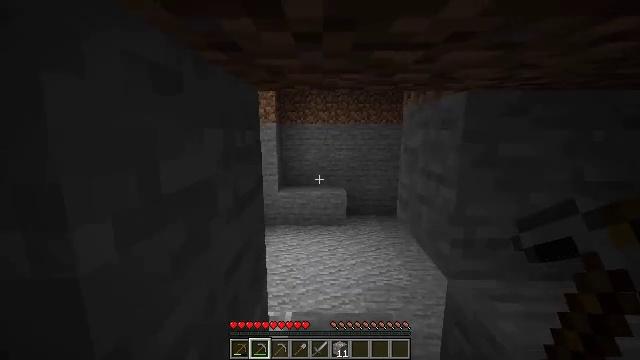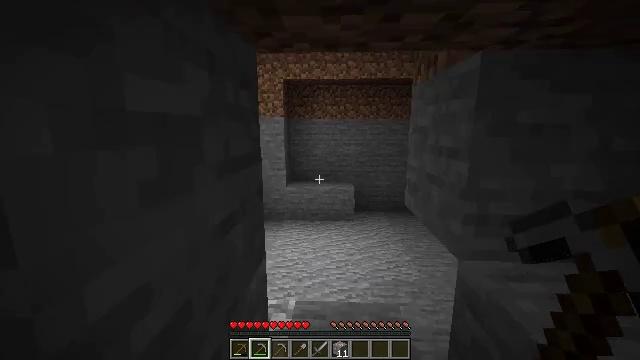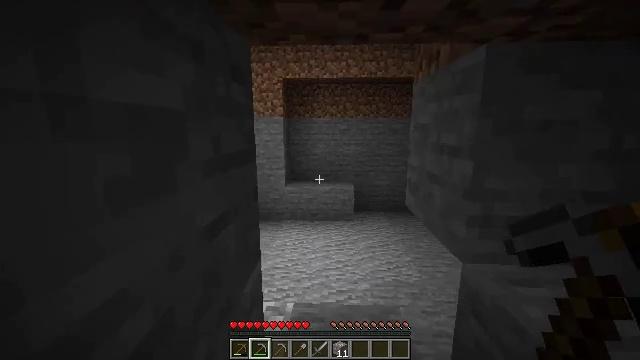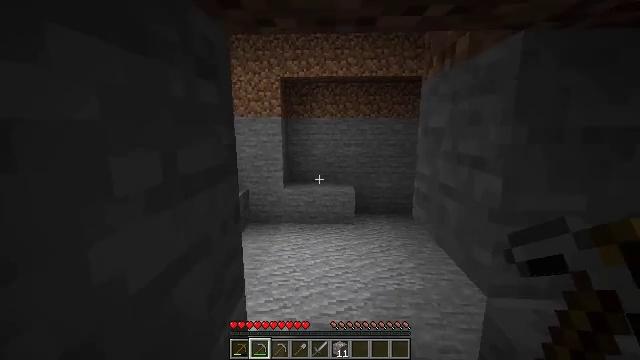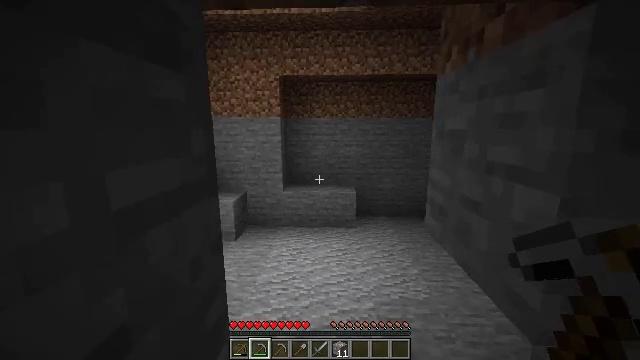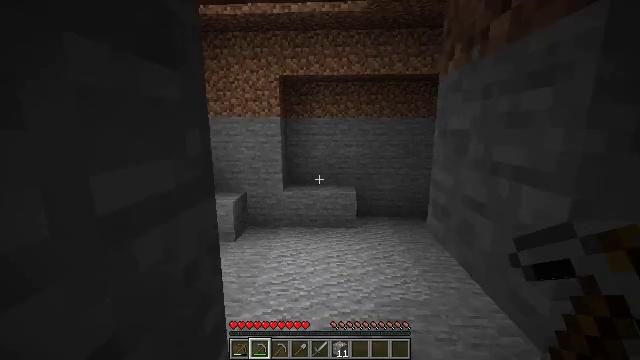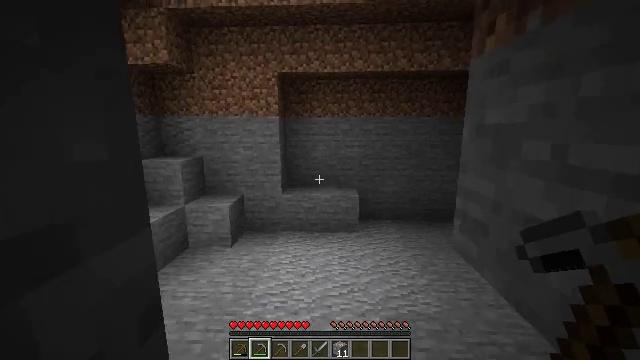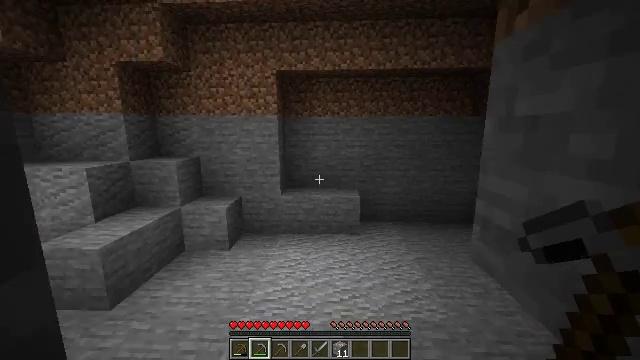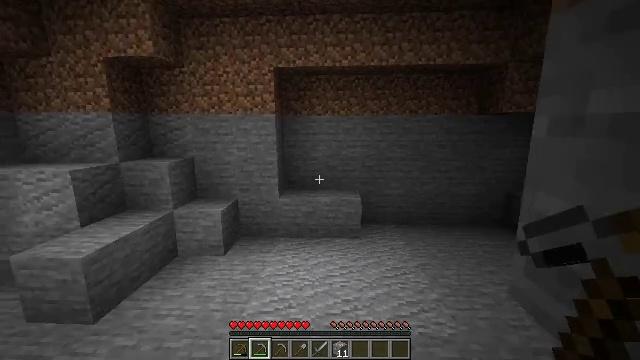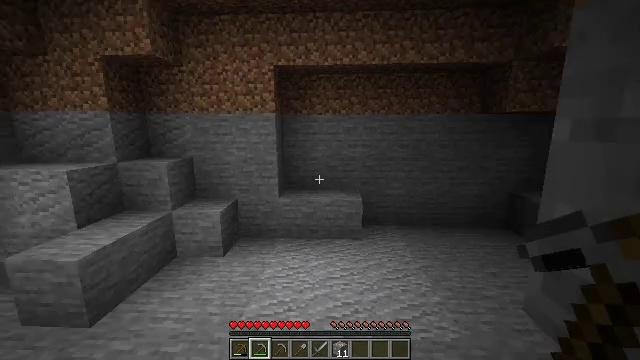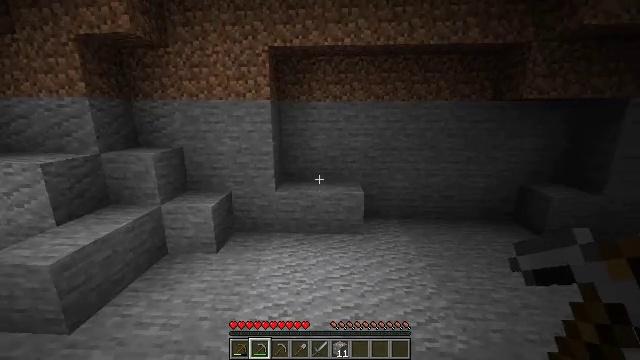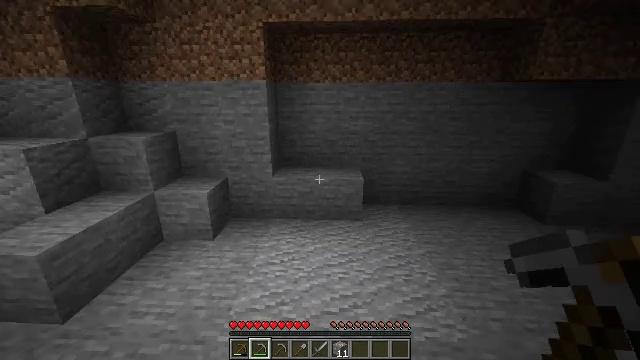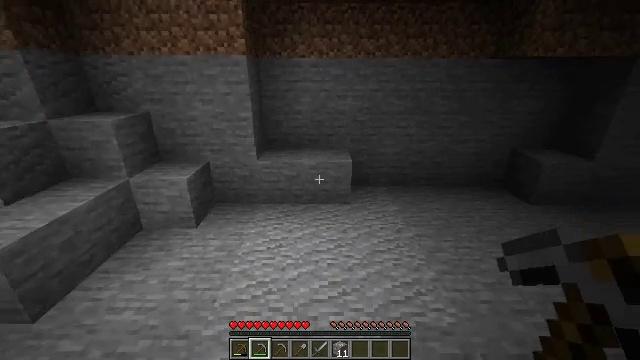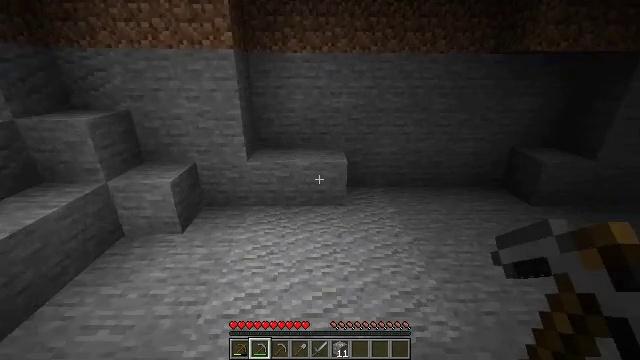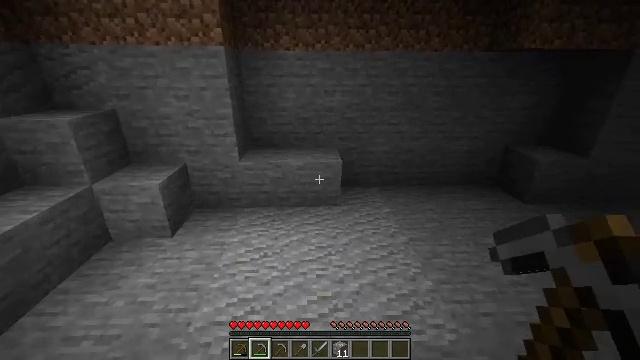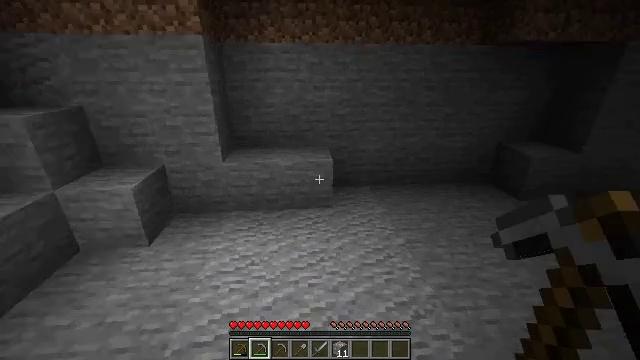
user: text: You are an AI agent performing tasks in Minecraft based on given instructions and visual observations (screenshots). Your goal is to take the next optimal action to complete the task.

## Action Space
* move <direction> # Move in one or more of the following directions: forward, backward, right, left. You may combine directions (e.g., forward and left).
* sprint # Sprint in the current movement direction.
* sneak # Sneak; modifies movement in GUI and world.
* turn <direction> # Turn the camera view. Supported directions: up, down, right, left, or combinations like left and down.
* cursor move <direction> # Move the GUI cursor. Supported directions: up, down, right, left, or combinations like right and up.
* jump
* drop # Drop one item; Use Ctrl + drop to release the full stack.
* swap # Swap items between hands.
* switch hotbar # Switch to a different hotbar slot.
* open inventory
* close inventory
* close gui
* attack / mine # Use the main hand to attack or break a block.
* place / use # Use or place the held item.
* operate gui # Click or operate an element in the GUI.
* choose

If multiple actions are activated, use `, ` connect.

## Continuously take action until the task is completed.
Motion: motion action
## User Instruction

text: Attack the crafting table to break it.
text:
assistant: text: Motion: move forward, turn left
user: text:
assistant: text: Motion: move forward
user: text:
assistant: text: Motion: move forward
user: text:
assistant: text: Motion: move forward
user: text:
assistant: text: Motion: move forward
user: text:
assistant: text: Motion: move forward
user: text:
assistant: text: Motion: move forward
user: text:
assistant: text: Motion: move forward
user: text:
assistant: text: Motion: move forward
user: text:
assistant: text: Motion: move forward, turn down
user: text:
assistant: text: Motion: move forward, turn down
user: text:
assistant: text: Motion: move forward, turn right and down
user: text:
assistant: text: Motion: move forward, turn right
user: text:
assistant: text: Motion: move forward, turn right
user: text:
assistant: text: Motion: move forward, turn right
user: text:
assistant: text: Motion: move forward, turn right
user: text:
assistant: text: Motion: move forward, turn right and up
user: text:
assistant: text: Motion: move forward, turn right and up
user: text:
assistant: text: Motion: move forward, turn right and up
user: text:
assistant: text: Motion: move forward, turn right and up
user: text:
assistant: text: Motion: move forward, turn right
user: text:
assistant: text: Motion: move forward, turn right
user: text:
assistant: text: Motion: move forward, turn right
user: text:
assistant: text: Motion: move forward, turn right
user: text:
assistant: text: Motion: move forward, turn right
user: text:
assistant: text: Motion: move forward, sprint, turn right
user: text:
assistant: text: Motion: move forward, sprint, turn right
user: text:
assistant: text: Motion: move forward, sprint, turn right
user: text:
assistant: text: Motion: move forward, sprint, turn right
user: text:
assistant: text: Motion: move forward, sprint, turn right